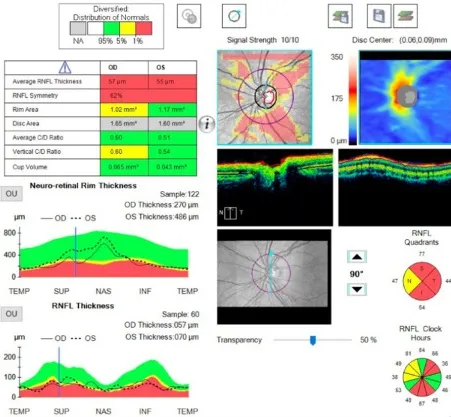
Neuro-ophthalmological findings 2 years after the onset of visual loss. (C) Optical coherence tomography imaging showed significant thinning of the peripapillary retinal nerve fiber layer.
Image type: ophthalmic_imaging (oct)